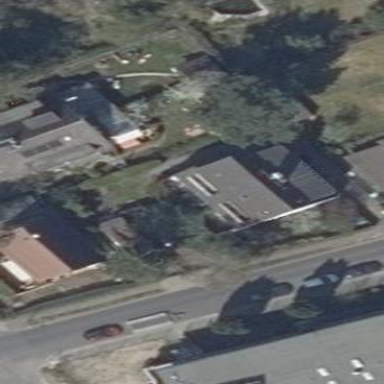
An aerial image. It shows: Semidetached house.